Question: I created a directive with isolated scope. 'selectedcontractguid' is passed to the directive via html.
when I console.log '$scope' in directive, it shows me selectedcontractguid along with correct guid.
But when I try to access '$scope.selectedcontractguid' in directive controller, it logs undefined.
Anyone know why? please take a look at following example.
'''
<instalments-box selectedcontractguid="instalment.contract.guid"> </instalments-box>
angular.module('app')
.directive('instalmentsBox', ['InstalmentService', function(InstalmentService) {
return {
templateUrl:'scripts/directives/contracts/instalments-box.html?v='+window.app_version,
restrict: 'E',
scope: {
selectedcontractguid: '='
},
controller: function($scope) {
console.log($scope.selectedcontractguid);
}
}
}]);
'''

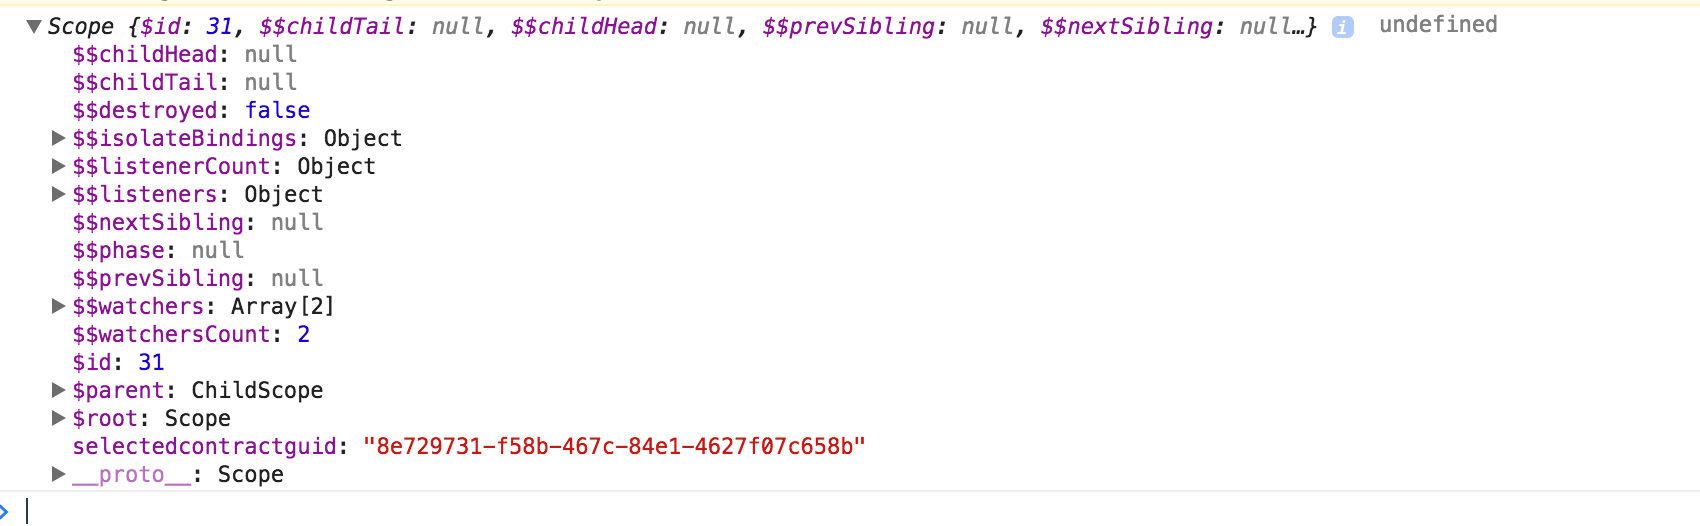
Answer: Try this one may be $watch help you out :
'''
angular.module('app')
.directive('instalmentsBox'['InstalmentService', function(InstalmentService) {
return {
templateUrl:'scripts/directives/contracts/instalments-box.html?v='+window.app_version,
restrict: 'E',
scope: {
selectedcontractguid: '=selectedcontractguid'
},
controller: function($scope,$watch) {
$scope.$watch('selectedcontractguid', function (watch) {
console.log(watch);
})
}
}
}]);
'''